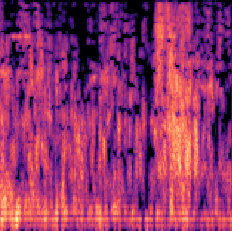
Sound class: Helicopter